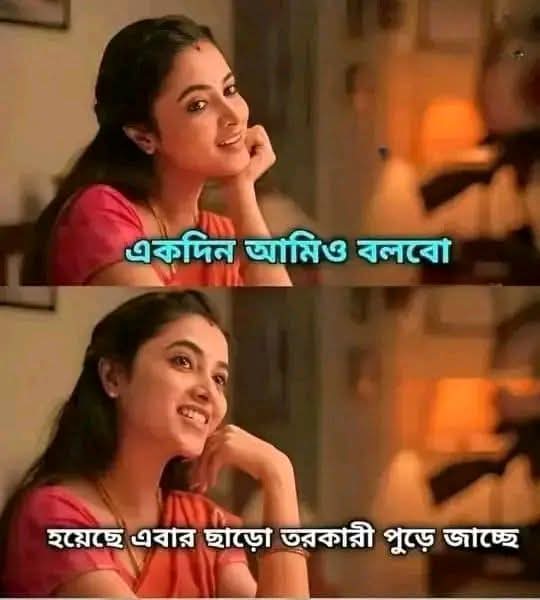
Text: একদিন আমিও বলবো
হয়েছে এবার ছাড়ো তরকারী পুড়ে জাচ্ছে
Label: Non Hate